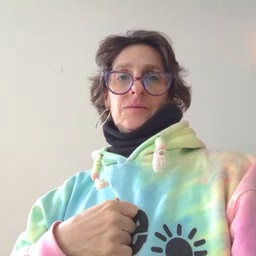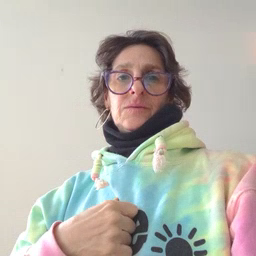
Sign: shower